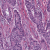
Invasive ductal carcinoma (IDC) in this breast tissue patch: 1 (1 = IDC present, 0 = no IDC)